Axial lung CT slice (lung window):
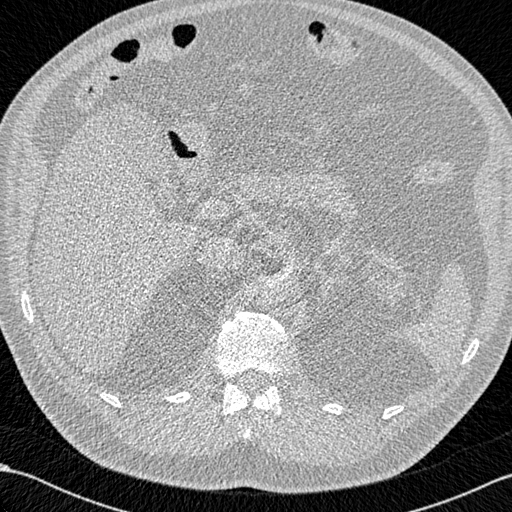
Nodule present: no